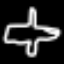
Label: airplane